Question: The goal is to have the right edge of the upper navigation (navbar-right) align with the right edge of the image slideshow below as the address text does now, without ever going outside the slideshow's right edge.
The trouble is that the address div is within the responsive slideshow div, allowing it to stay right-aligned when the grid size changes and "snaps" over a number of pixels. Is there some way to integrate the upper navigation into the responsive grid "snapping"?
Website draft: <URL>
Desired alignment:
HTML:
'''
<body>
<!-- row 1: static navbar -->
<nav class="navbar navbar-default navbar-top" role="navigation">
<div class="container">
<div class="navbar-header">
<button type="button" class="navbar-toggle" data-toggle="collapse" data-target=".navbar-collapse">
<span class="sr-only">Toggle navigation</span>
<span class="icon-bar"></span>
<span class="icon-bar"></span>
<span class="icon-bar"></span>
</button>
<a class="navbar-brand logo" href="index.html"><img class="logo" src="img/logo.png"></a>
</div><!-- navbar toggle -->
<div class="navbar-collapse collapse">
<ul class="nav navbar-nav navbar-right nav-stacked hidden-xs">
<li><a href="process.html">PROCESS</a></li>
<li><a href="office.html">OFFICE</a></li>
<li><a href="contact.html">CONTACT</a></li>
</ul>
<ul class="nav navbar-nav navbar-right hidden-lg hidden-md hidden-sm mobile-nav">
<li><a href="process.html">PROCESS</a></li>
<li><a href="office.html">OFFICE</a></li>
<li><a href="contact.html">CONTACT</a></li>
<li class="divider"><img src="img/nav-divider.jpg"></li>
</ul>
</div><!--/nav-collapse -->
</div><!--/container -->
</nav><!--/navbar -->
<!-- row 2: body -->
<div class="container">
<div class="row centered">
<!-- left sidebar -->
<aside class="navbar-collapse collapse panel-group col-lg-4 col-med-5 col-sm-5 col-xs-12" id="accordion" role="tablist" aria-multiselectable="true">
<div class="panel panel-default">
<div class="panel-heading" role="tab" id="headingThree">
<h4 class="panel-title">
<a href="schools.html">
SCHOOLS
</a>
</h4>
</div>
</div>
</aside>
<!-- slideshow gallery -->
<div class="col-lg-8 col-md-7 col-sm-7 pull-left">
<div class="flexslider no-arrow">
<ul class="slides">
<li>
<img src="img/parks/img-01.jpg" />
</li>
<li>
<img src="img/parks/img-02.jpg" />
</li>
</ul>
</div>
<address class="info-box temp-box temp-add pull-right">
232 SIR FRANCIS DRAKE BLVD</br>
SAN ANSELMO, CA 94960</br>
<PHONE>
</address>
</div><!--/slideshow row -->
</div><!--/body row -->
</div><!--/container -->
'''
CSS:
'''
.container {
width: 100%;
}
/* ==========================================================================
General styles
========================================================================== */
html, body {
overflow-x: hidden;
}
body {
font-family: "proxima-nova", sans-serif;
font-weight: 400;
font-size: 11px;
letter-spacing: .7px;
color: #555;
-webkit-font-smoothing: antialiased;
-webkit-overflow-scrolling: touch;
}
aside {
z-index: 100;
}
address {
text-align: left;
margin-bottom: 30px;
display: none;
}
.info-box {
text-align: left;
font-weight: 400;
padding: 0px 0px 0 55px;
display: none;
}
/* ==========================================================================
Navigation styles
========================================================================== */
/*
* Top nav section
*/
.navbar-header {
padding-bottom: 50px;
}
.navbar-brand {
margin-left: 0px!important;
}
.navbar .nav {
text-align: left;
margin-top: 45px;
}
.navbar .nav > li {
float: none;
display: inline-block;
font-size: 14px;
letter-spacing: 2px;
font-weight: 600;
}
.navbar-default {
background-color: white;
border-bottom: 0px;
}
.navbar-default .navbar-nav > li > a {
color: #555;
}
.navbar-default .navbar-nav > li > a:hover, .navbar-default .navbar-nav > .active > a, .navbar-default .navbar-nav > .active > a:hover, .active > a, a:hover, a:active {
color: #6CAA3D;
background-color: transparent;
text-decoration: none;
outline: 0;
}
.navbar-default .navbar-nav > li {
padding: 0px 15px 15px 0px;
}
.navbar-collapse {
margin-top: -65px;
border-top: 0px;
border-color: none;
}
.navbar-default .navbar-collapse {
padding-top: 10px;
overflow-y: visible;
padding-left: 115px;
}
.logo {
margin-top: 10px;
height: 100px;
width: 200px;
}
.navbar-right {
padding: 15px 20px 0 0;
margin-right: 16%;
}
.mobile-nav {
width: 100px;
}
/*
* flexslider styling
*/
.flexslider {
background:none !important;
border:none !important;
box-shadow:none !important;
}
.slides li img {
-moz-user-select: -moz-none;
-khtml-user-select: none;
-webkit-user-select: none;
/*
Introduced in IE 10.
See http://ie.microsoft.com/testdrive/HTML5/msUserSelect/
*/
-ms-user-select: none;
user-select: none;
}
.flex-control-nav {
text-align: right !important;
padding-right: 0px !important;
}
.flex-control-paging li {
margin: 0 0px 0 12px !important;
}
'''
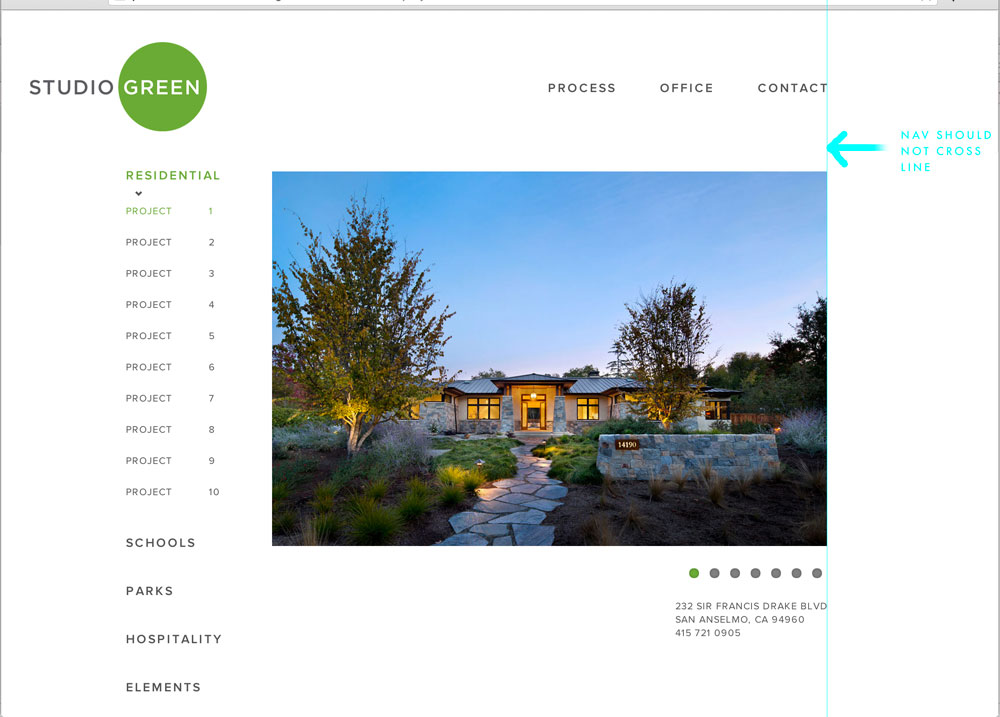
Answer: I moved the nav div into the responsive slideshow div and added a new style to place on the right edge.
Updated HTML:
'''
<body>
<!-- row 1: static navbar -->
<nav class="navbar navbar-default navbar-top" role="navigation">
<div class="container">
<div class="navbar-header">
<button type="button" class="navbar-toggle" data-toggle="collapse" data-target=".navbar-collapse">
<span class="sr-only">Toggle navigation</span>
<span class="icon-bar"></span>
<span class="icon-bar"></span>
<span class="icon-bar"></span>
</button>
<a class="navbar-brand logo" href="index.html"><img class="logo" src="img/logo.png"></a>
</div><!-- navbar toggle -->
<div class="navbar-collapse collapse">
<ul class="nav navbar-nav navbar-right hidden-lg hidden-md hidden-sm mobile-nav">
<li><a href="process.html">PROCESS</a></li>
<li><a href="office.html">OFFICE</a></li>
<li><a href="contact.html">CONTACT</a></li>
<li class="divider"><img src="img/nav-divider.jpg"></li>
</ul>
</div><!--/nav-collapse -->
</div><!--/container -->
</nav><!--/navbar -->
<!-- row 1: body -->
<div class="container">
<div class="row centered">
<!-- left sidebar -->
<aside class="navbar-collapse collapse panel-group col-lg-4 col-med-5 col-sm-5 col-xs-12" id="accordion" role="tablist" aria-multiselectable="true">
<div class="panel panel-default">
<div class="panel-heading" role="tab" id="headingThree">
<h4 class="panel-title">
<a href="schools.html">
SCHOOLS
</a>
</h4>
</div>
</div>
</aside>
<!-- slideshow gallery -->
<div class="col-lg-8 col-md-7 col-sm-7">
<div class="navbar-collapse collapse plibt">
<ul class="nav navbar-nav navbar-right hidden-xs">
<li><a href="process.html">PROCESS</a></li>
<li><a href="office.html">OFFICE</a></li>
<li><a href="contact.html">CONTACT</a></li>
</ul>
</div>
<div class="flexslider nodot no-arrow pull-left">
<ul class="slides">
<li>
<img src="img/home-slideshow/img-01.jpg" />
</li>
<li>
<img src="img/home-slideshow/img-02.jpg" />
</li>
</ul>
</div>
<!-- address row -->
<address class="info-box pull-right">
232 SIR FRANCIS DRAKE BLVD</br>
SAN ANSELMO, CA 94960</br>
<PHONE>
</address>
</div><!--/slideshow row -->
</div><!--/body row -->
</div><!--/container -->
'''
Added CSS:
'''
.plibt {
position: absolute;
right: 0;
top: -150px;
margin: 0 -22px 0px 0 !important;
font-size: 14px;
font-weight: 600;
background: none;
}
.plibt li {
padding: 15px 0px 15px 20px !important;
}
.plibt li a {
background: none !important;
letter-spacing: 2px;
}
'''